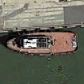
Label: civil